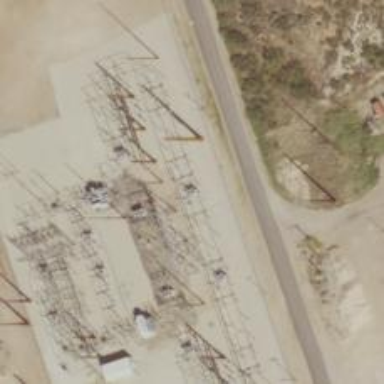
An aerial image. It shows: Switch for power supply.